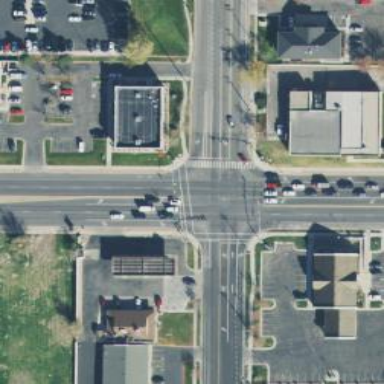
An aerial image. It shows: Asphalt footway with marked crossing lines.